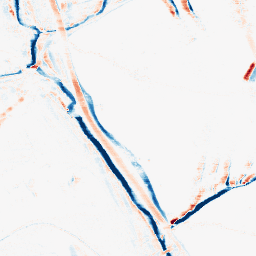
Category: morphological
Decomposition family: morphological_rect
Decomposition parameters: operation: average
width: 10
height: 3
Upsampling method: lanczos
Upsampling parameters: scale: 4
Upsampling scale: 4